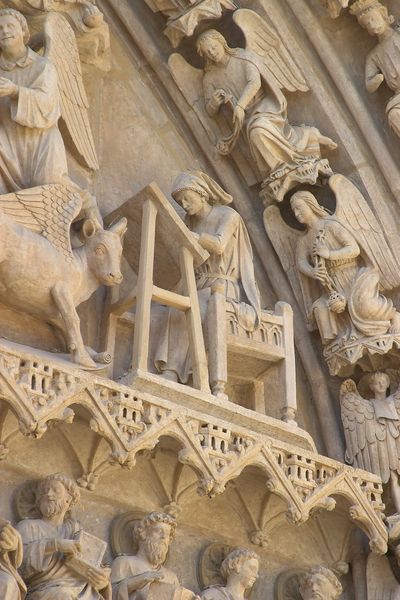
Titel: Puerta del Sarmental/Südportal der Kathedrale von Burgos
Standort: Burgos, Kathedrale (EU - E)
Schlagwörter: flügel, gestein, architektur, kirche, gesang, konzert, musik, engel, skulptur, relief, pult, portal, schreiben, stier, tympanon, blasinstrumente, apostel, evangelist, lukas, evangelsit, reilsier